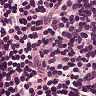
Metastatic tissue present: no